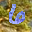
Label: 6